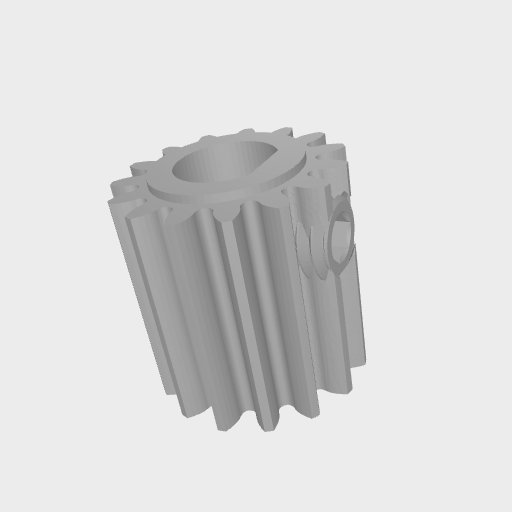
Part: PinionGear6DID15T